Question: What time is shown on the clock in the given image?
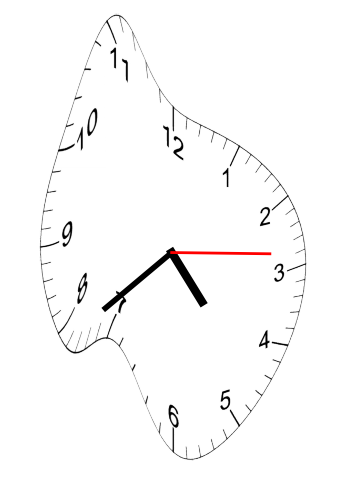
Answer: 04:38:14